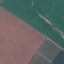
Land use / land cover: AnnualCrop